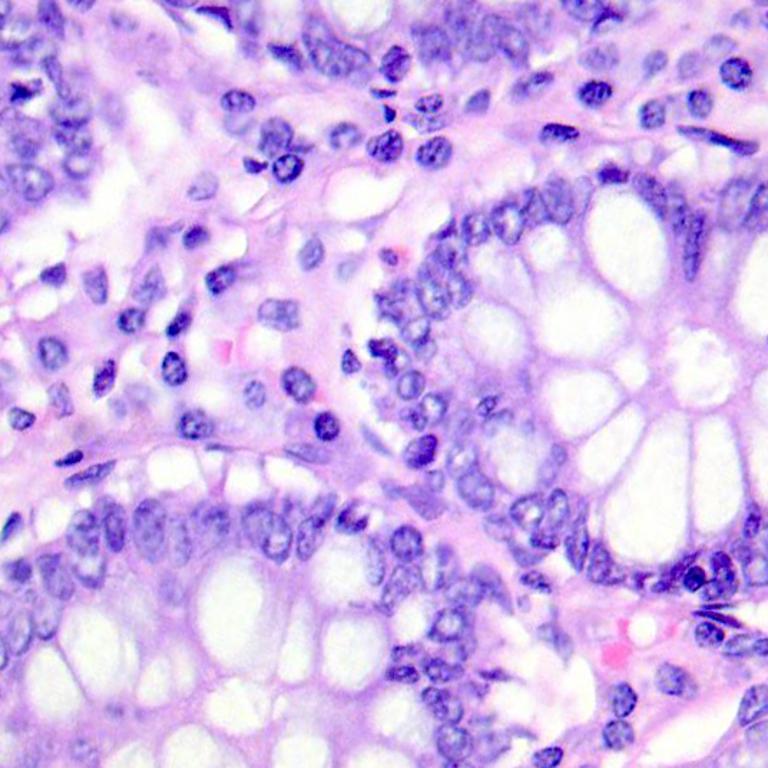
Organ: colon
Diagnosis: benign